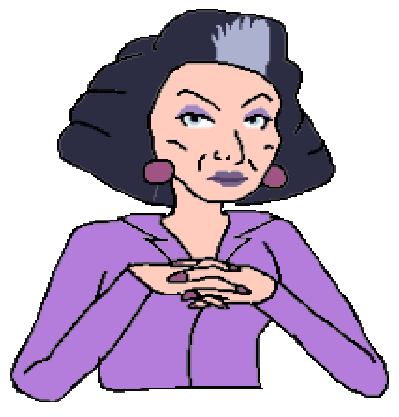
Label: 5_Abusive_Wife